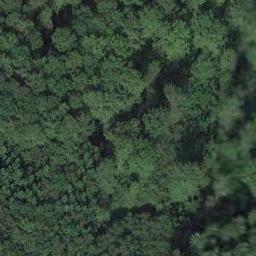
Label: forest